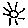
Label: sun